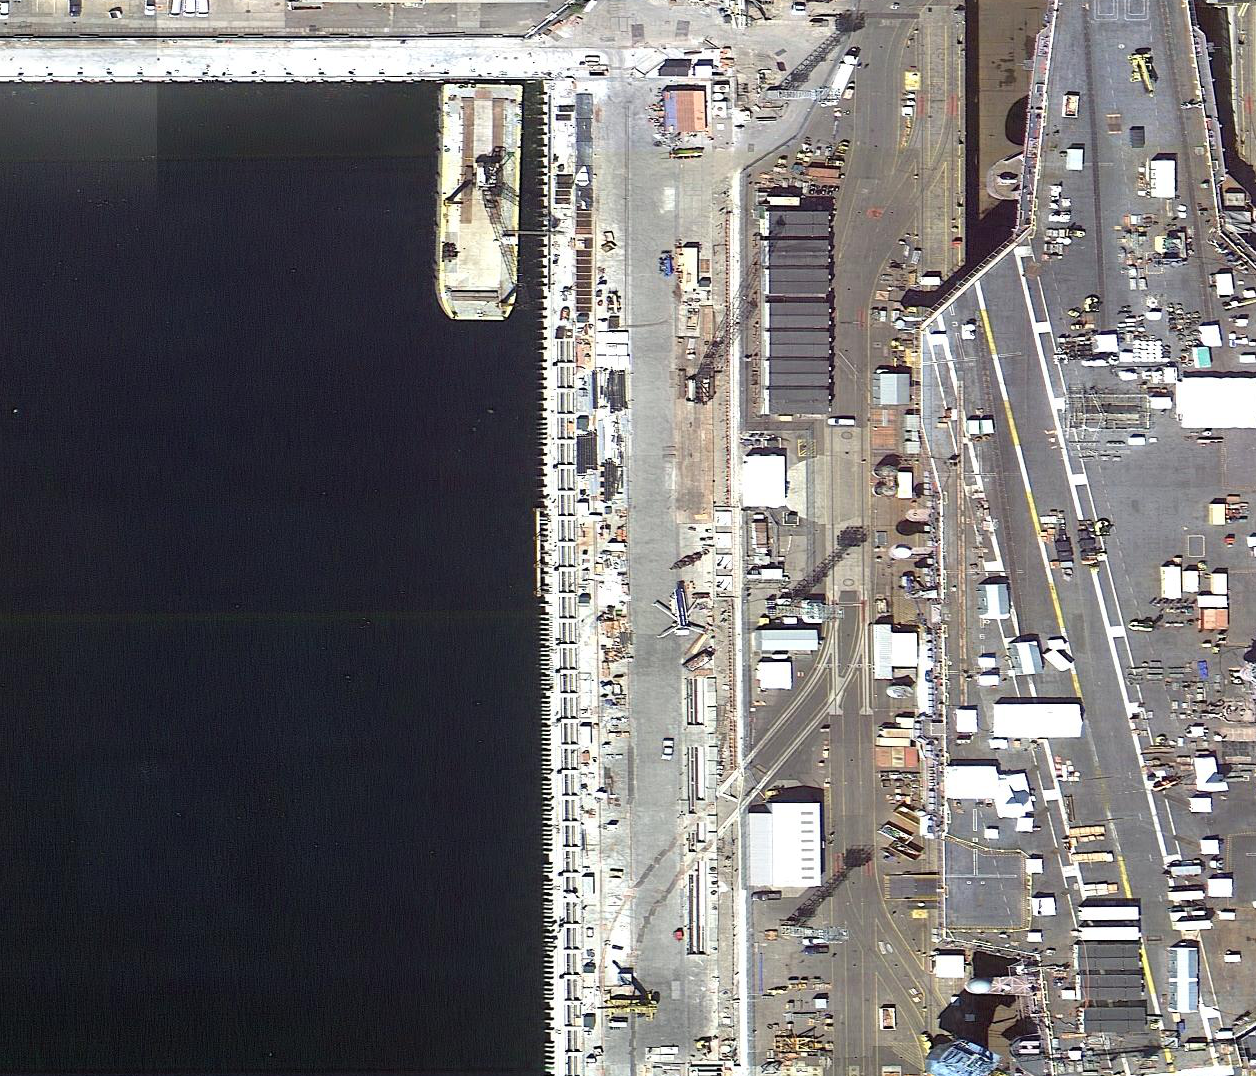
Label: Nimitz-class_aircraft_carrier